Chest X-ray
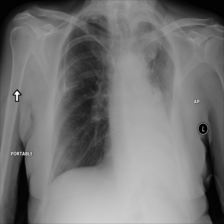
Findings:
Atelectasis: negative
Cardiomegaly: negative
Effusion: positive
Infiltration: negative
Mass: positive
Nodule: negative
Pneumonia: negative
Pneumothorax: negative
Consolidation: positive
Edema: negative
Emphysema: negative
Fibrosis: negative
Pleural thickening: negative
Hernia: negative